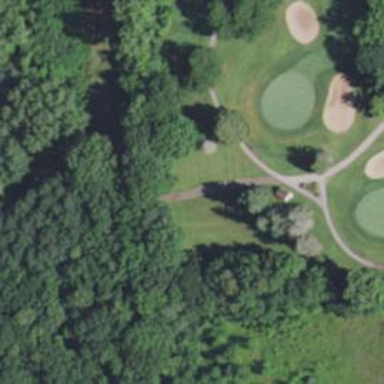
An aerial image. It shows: Service road designated as golf cart path.